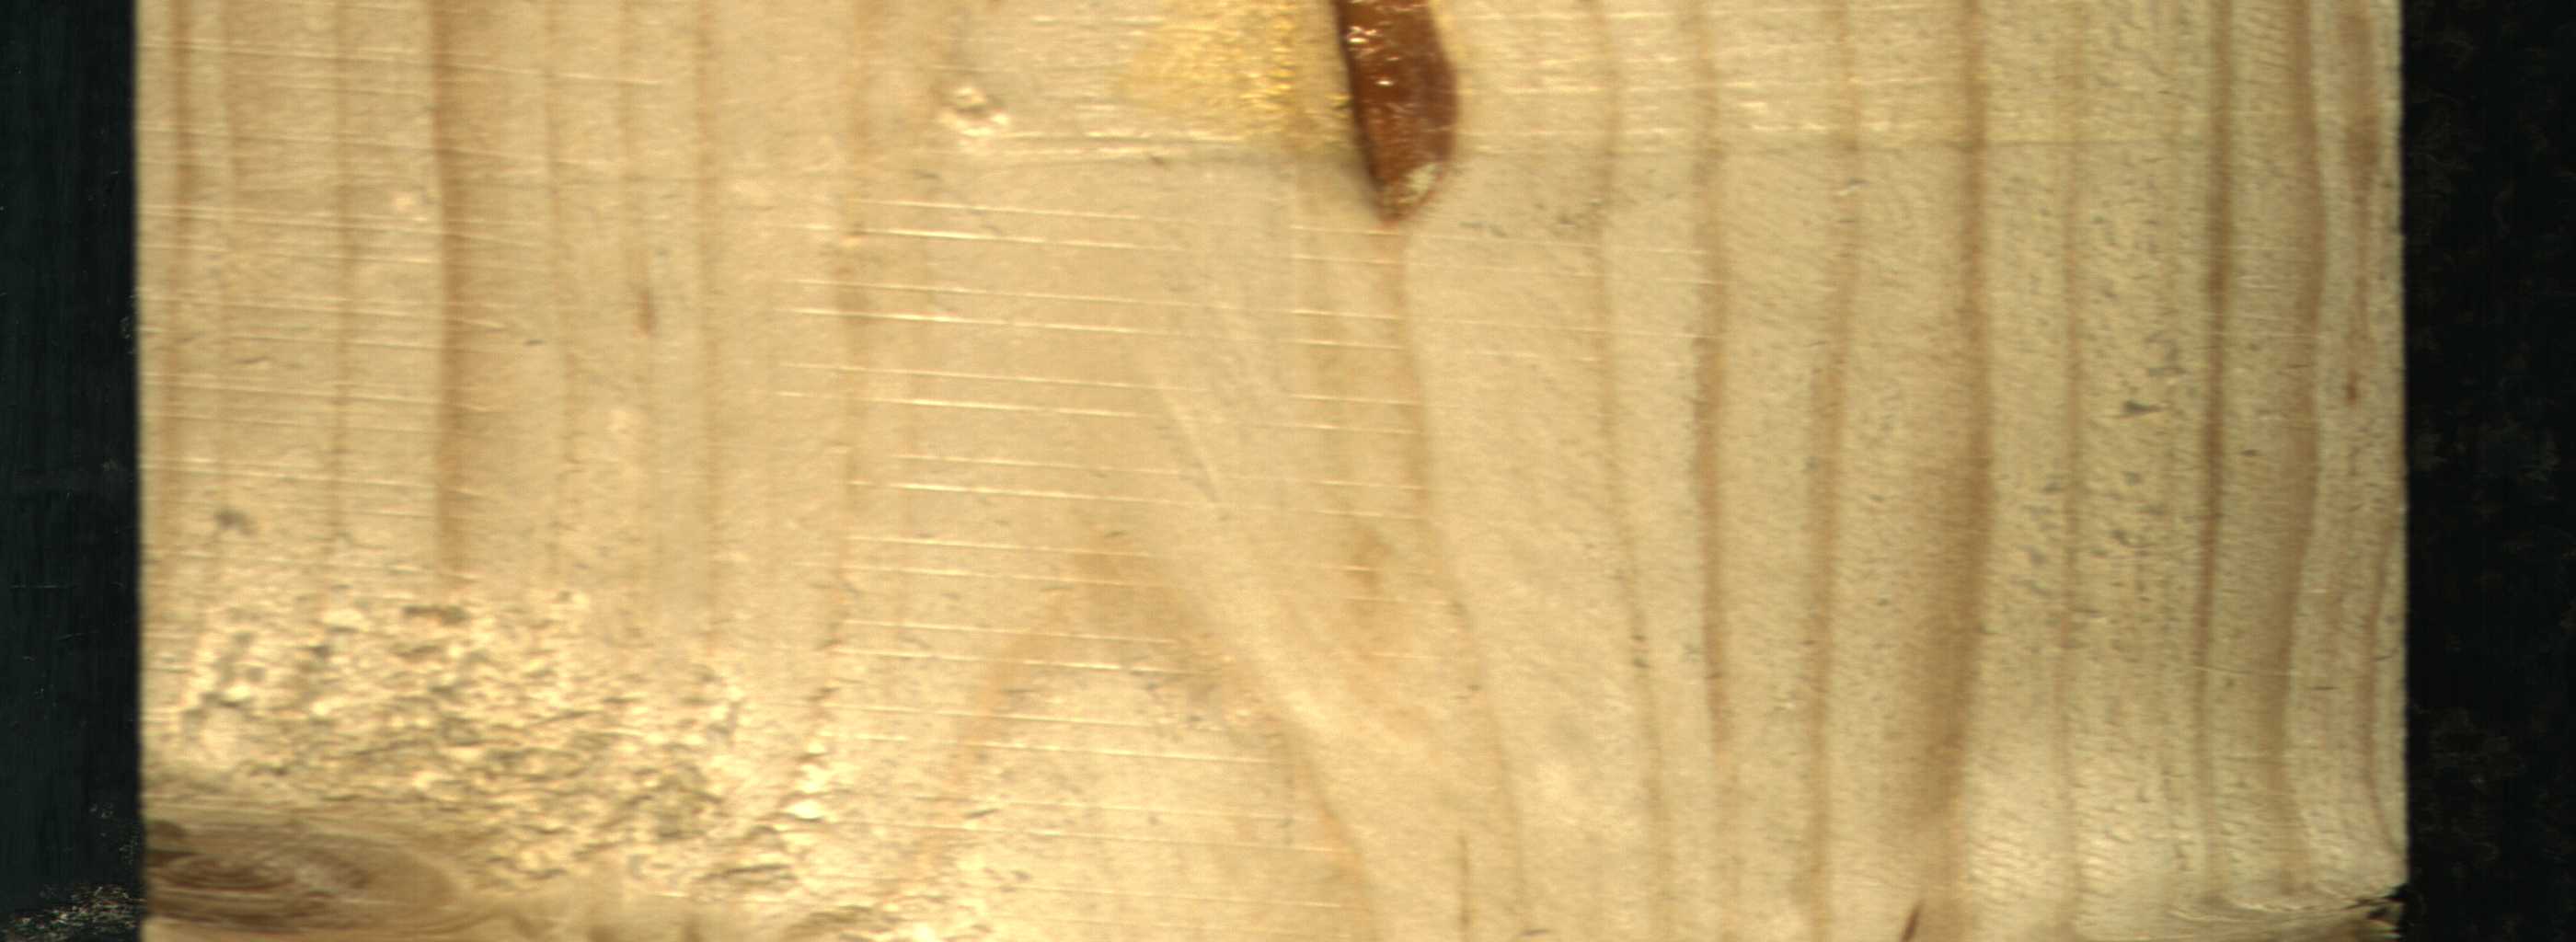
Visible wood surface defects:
resin
Live_Knot